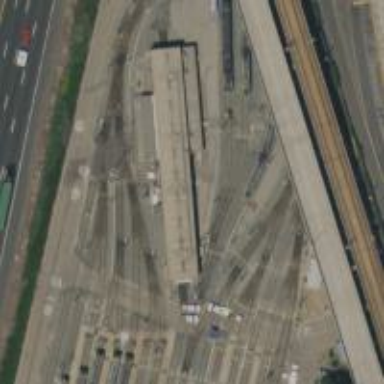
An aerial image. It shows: Light rail service yard with electrified contact lines.